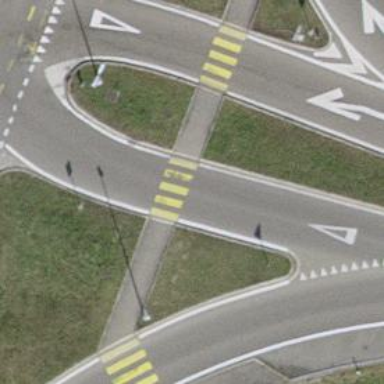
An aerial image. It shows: Uncontrolled crossing on the road.